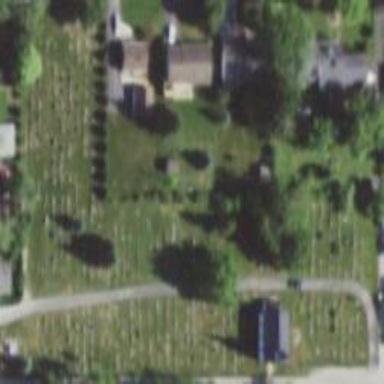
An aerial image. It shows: Cemetery.